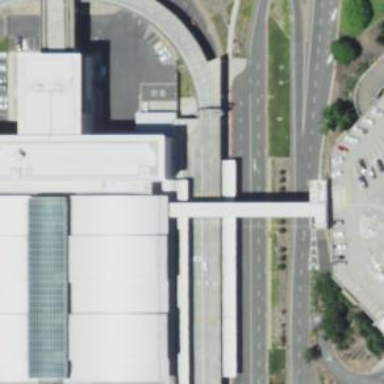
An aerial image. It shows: Information terminal.